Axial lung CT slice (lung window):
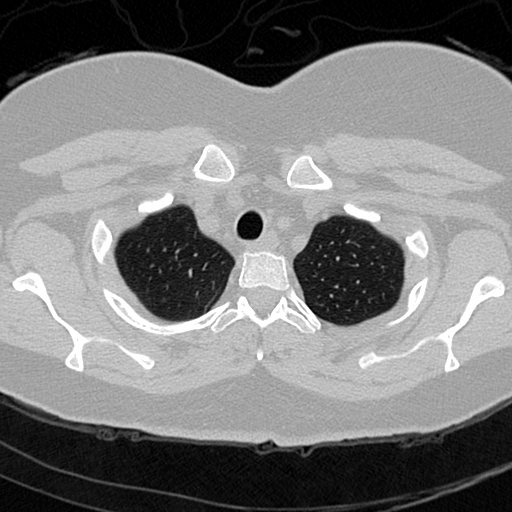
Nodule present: no